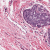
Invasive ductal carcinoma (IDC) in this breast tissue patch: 0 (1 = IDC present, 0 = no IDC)